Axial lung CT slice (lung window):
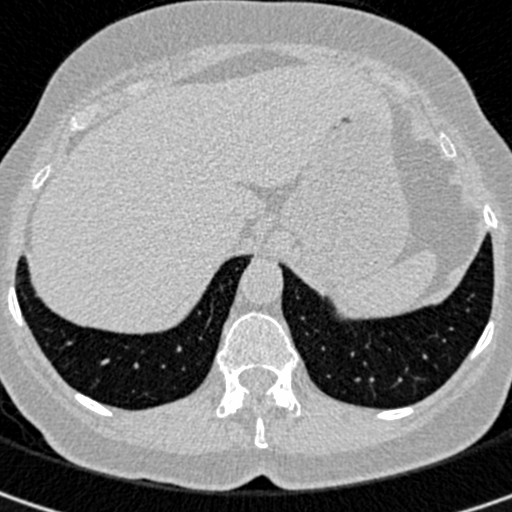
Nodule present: no